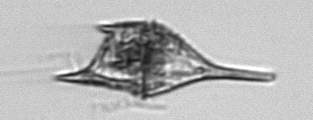
Label: Tripos_lineatus